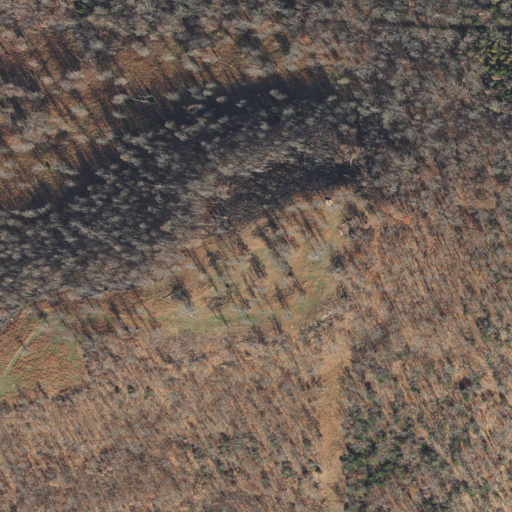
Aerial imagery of mountain in Arkansas named Gobbler Point containing deciduous forest, grassland, and shrub